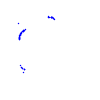
Particle: pion